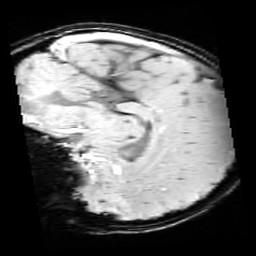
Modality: SWI
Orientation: sagittal
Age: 10
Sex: male
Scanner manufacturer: siemens
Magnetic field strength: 3 T
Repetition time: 0.027 s
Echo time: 0.02 s